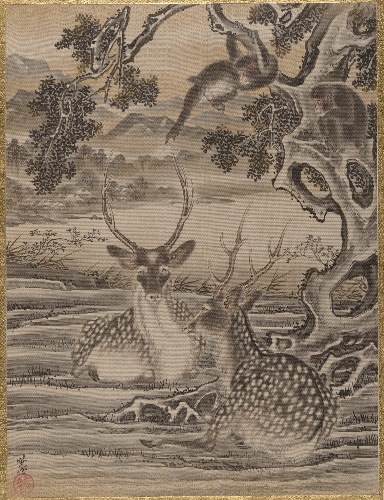
Artist: Kawanabe Kyōsai 河鍋暁斎
Artist bio: Japanese, 1831–1889
Date: ca. 1887
Object type: Album leaf
Classification: Paintings
Medium: Album leaf; ink and color on silk
Culture: Japan
Period: Meiji period (1868–1912)
Dimensions: 14 1/4 x 10 1/2 in. (36.2 x 26.7 cm)
Department: Asian Art
Credit line: Charles Stewart Smith Collection, Gift of Mrs. Charles Stewart Smith, Charles Stewart Smith Jr., and Howard Caswell Smith, in memory of Charles Stewart Smith, 1914
Accession year: 1914
Repository: Metropolitan Museum of Art, New York, NY
Tags: Deer|Monkeys